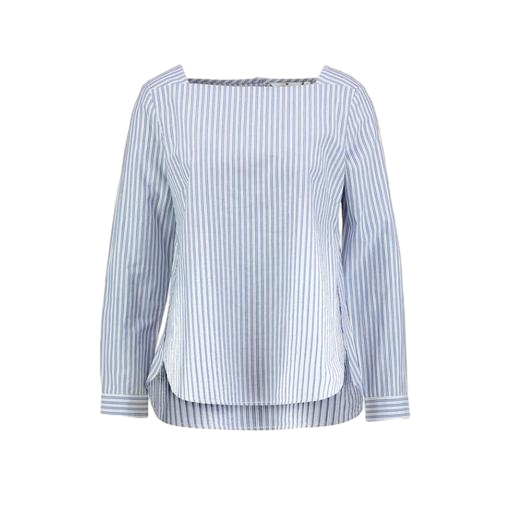
blue long-sleeved striped top, blue women's striped shirt, blue and white striped shirt, white background